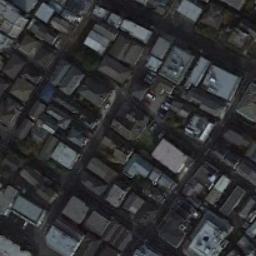
Label: residential